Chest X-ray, AP view. Patient: 68 years old, sex F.
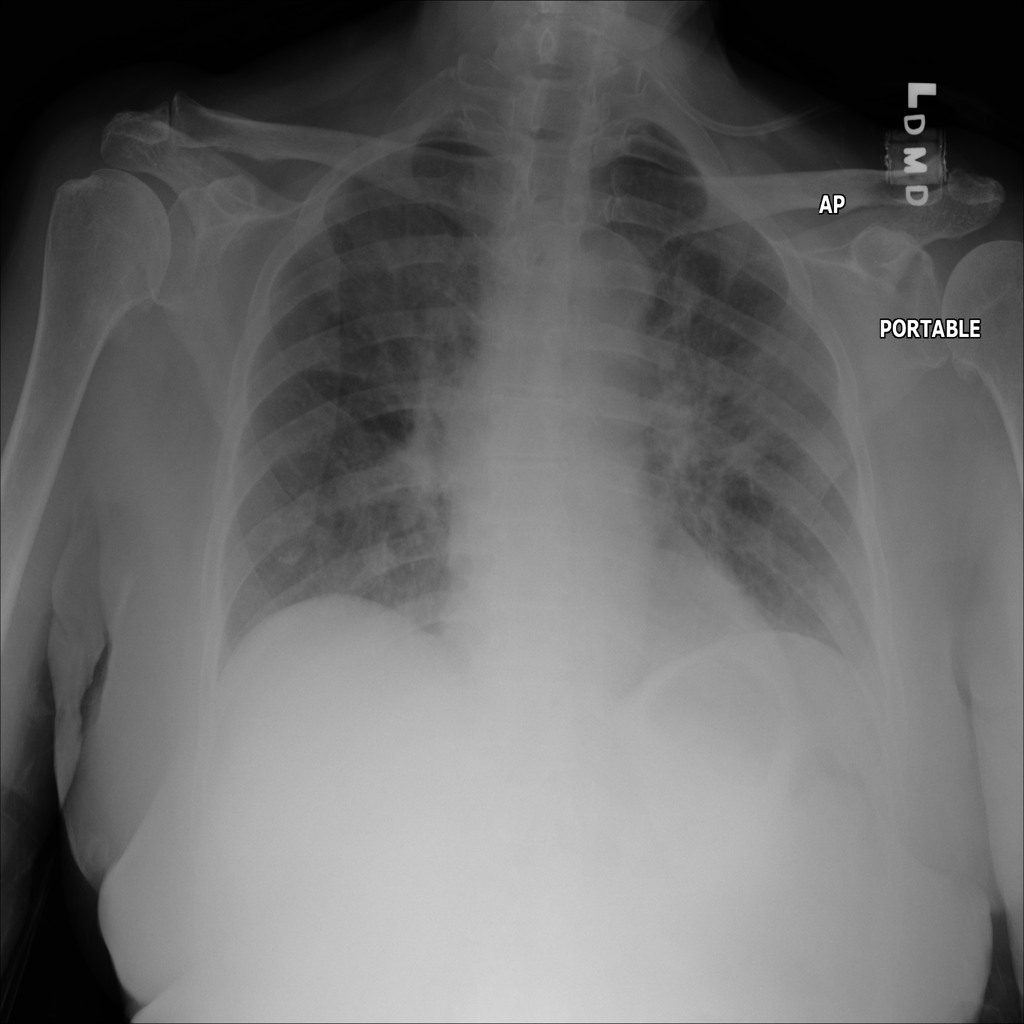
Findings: Edema